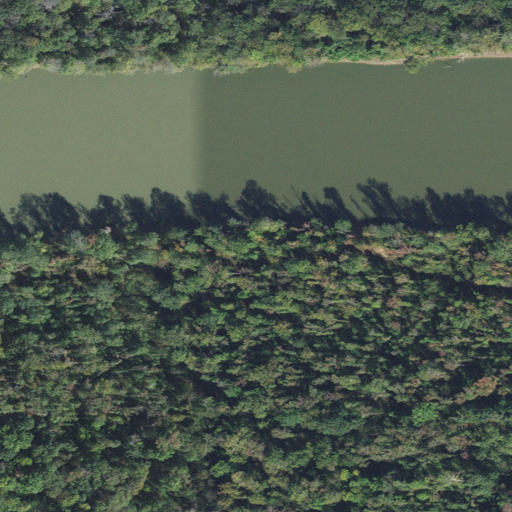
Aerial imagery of ridge(s) in Arkansas named Walnut Ridge containing woody wetlands, open water, and herbaceous wetlands